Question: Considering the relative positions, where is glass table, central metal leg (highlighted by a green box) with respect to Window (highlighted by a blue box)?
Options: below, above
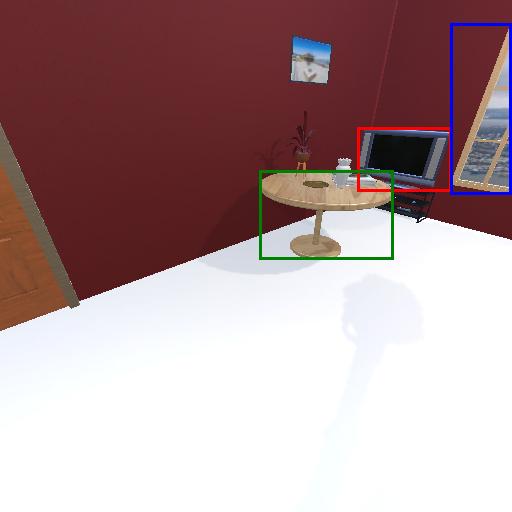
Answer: below